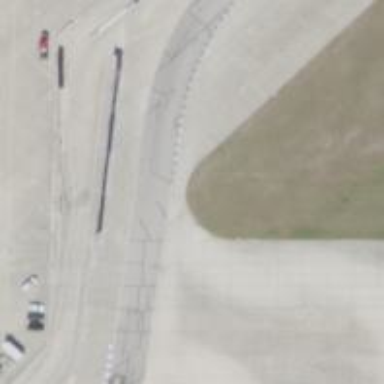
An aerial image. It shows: Raceway for motor sports.